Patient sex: M
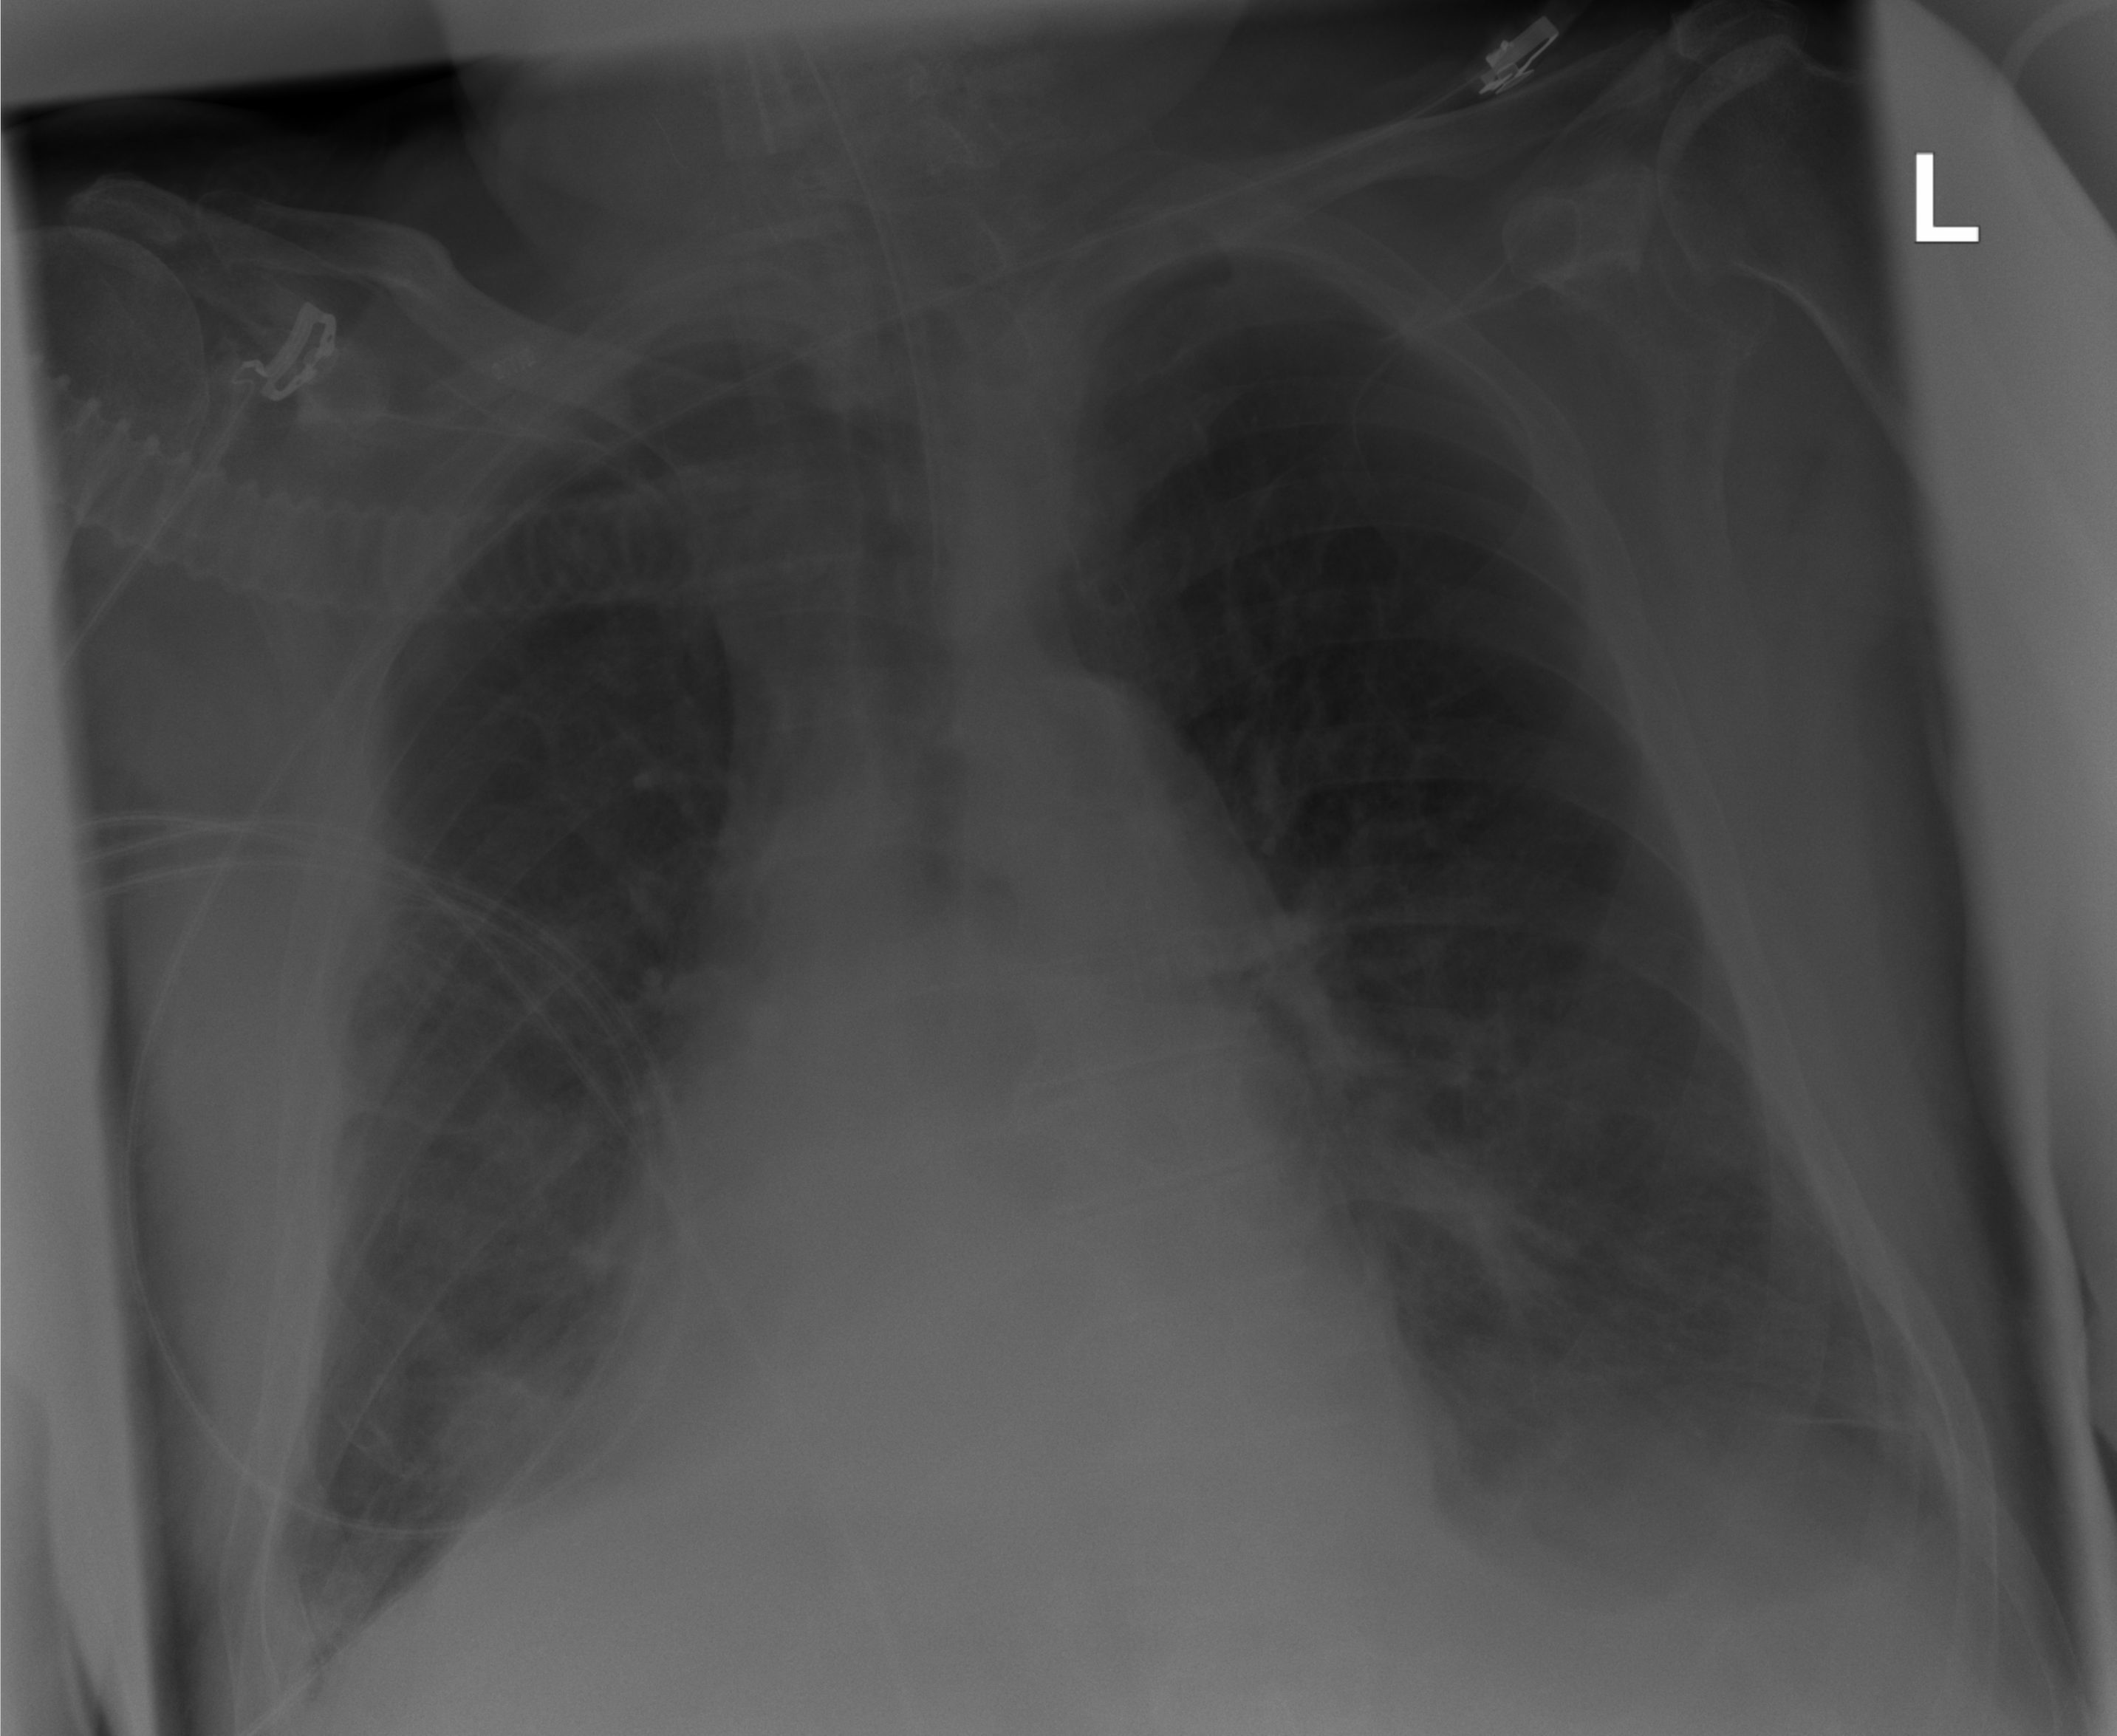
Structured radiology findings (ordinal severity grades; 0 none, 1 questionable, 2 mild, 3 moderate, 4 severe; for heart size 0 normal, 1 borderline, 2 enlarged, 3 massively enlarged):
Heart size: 0
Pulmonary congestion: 1
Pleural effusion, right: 2
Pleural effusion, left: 2
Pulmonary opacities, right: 1
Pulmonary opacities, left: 0
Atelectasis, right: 2
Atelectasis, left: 2